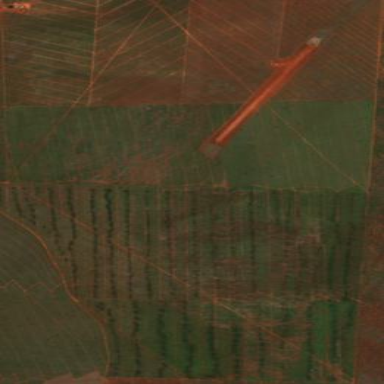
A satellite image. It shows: Farmland with sisal crops.